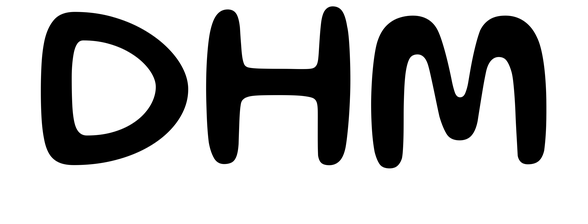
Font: Gluten_Regular